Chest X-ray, PA view. Patient: 26 years old, sex F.
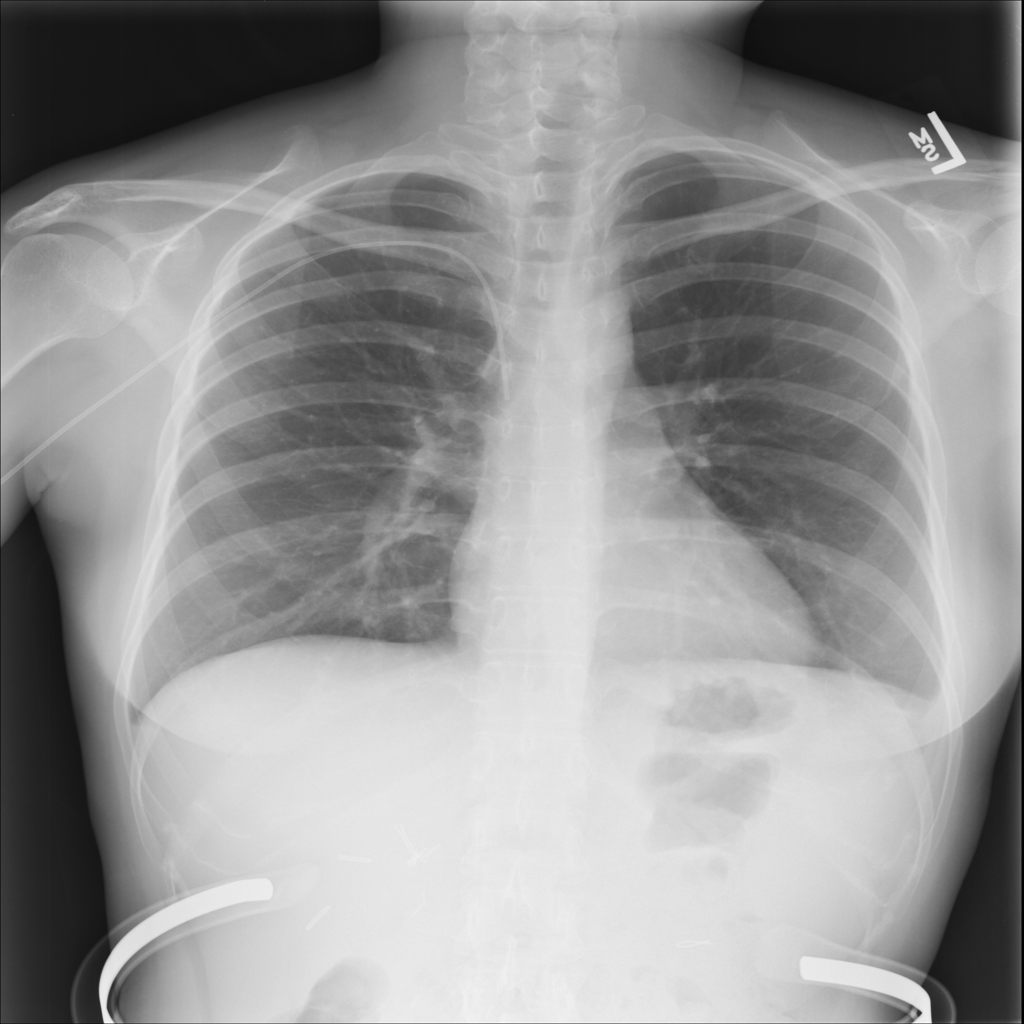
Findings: No Finding